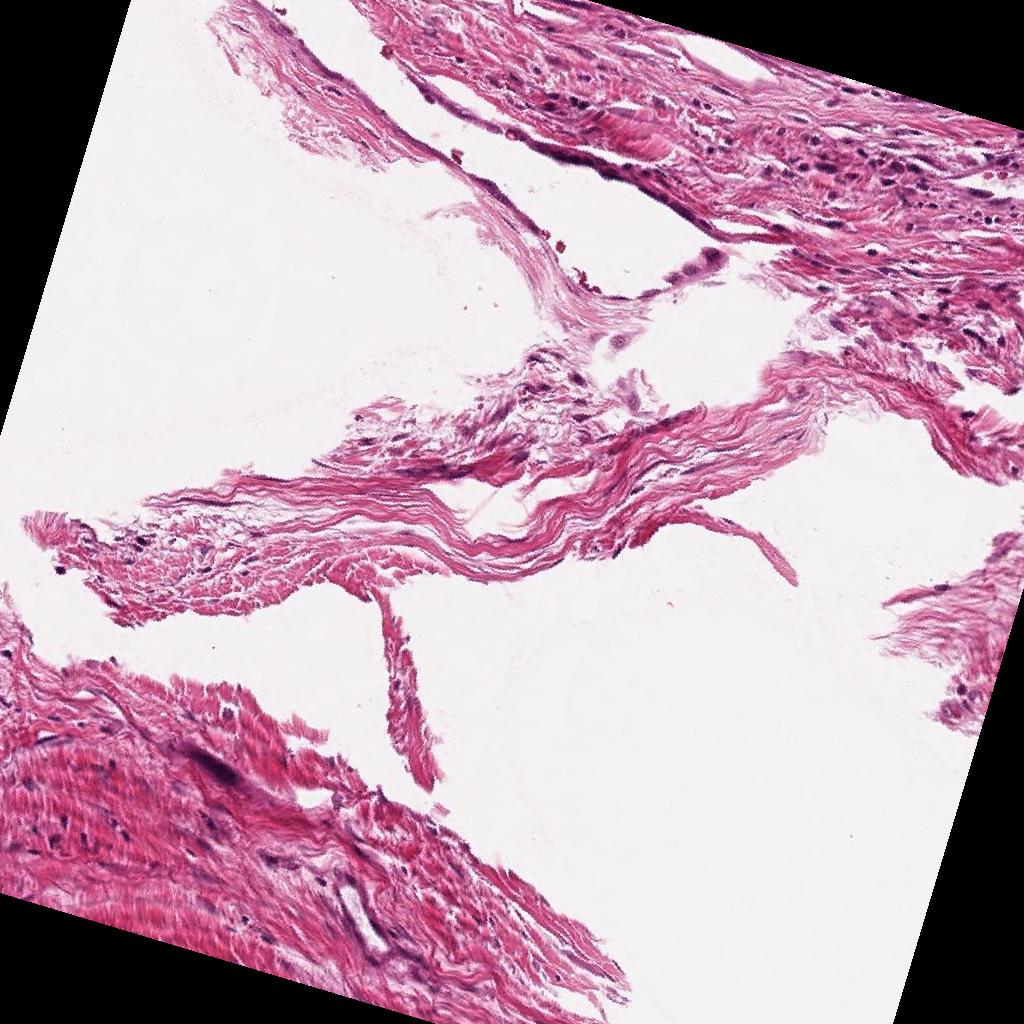
Label: Non-Tumor